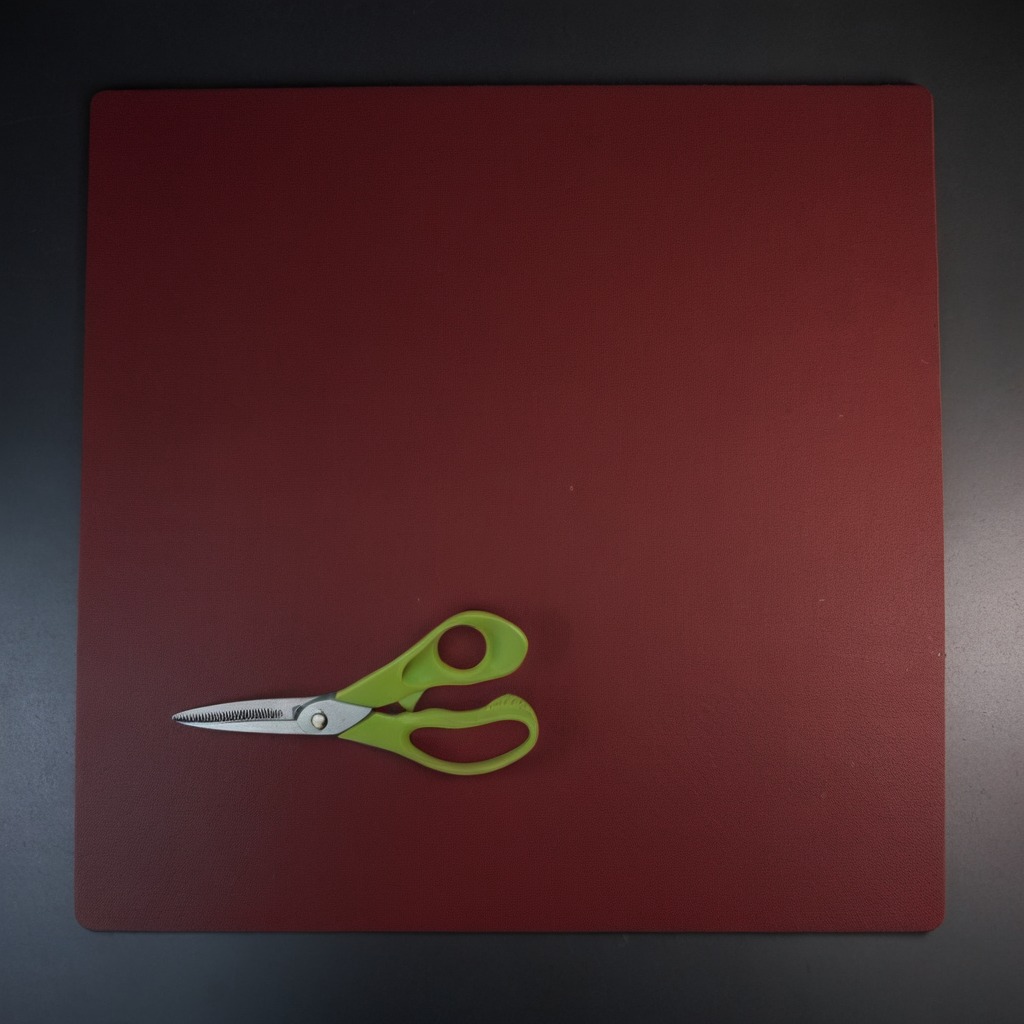
A scissor lies on the tabletop.